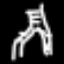
Label: The Eiffel Tower